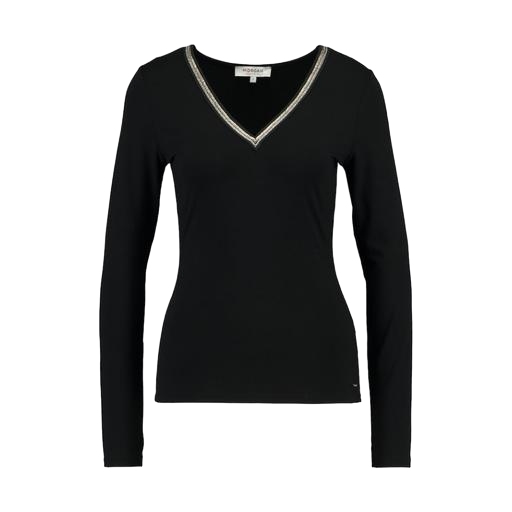
black v-neck top only macy, black v-neck t-shirt only macy, black tall freya contrast binding long sleeve top, white background